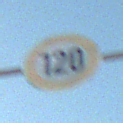
Verkehrszeichen: Geschwindigkeit120
Umgebung: Outdoor, Beach
Tageszeit: SunriseSunset
Wetter: Clear
Licht: Natural
Jahreszeit: NotSpecified
Kontrast: HighContrast